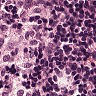
Metastatic tissue present: no